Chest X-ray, PA view. Patient: 69 years old, sex M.
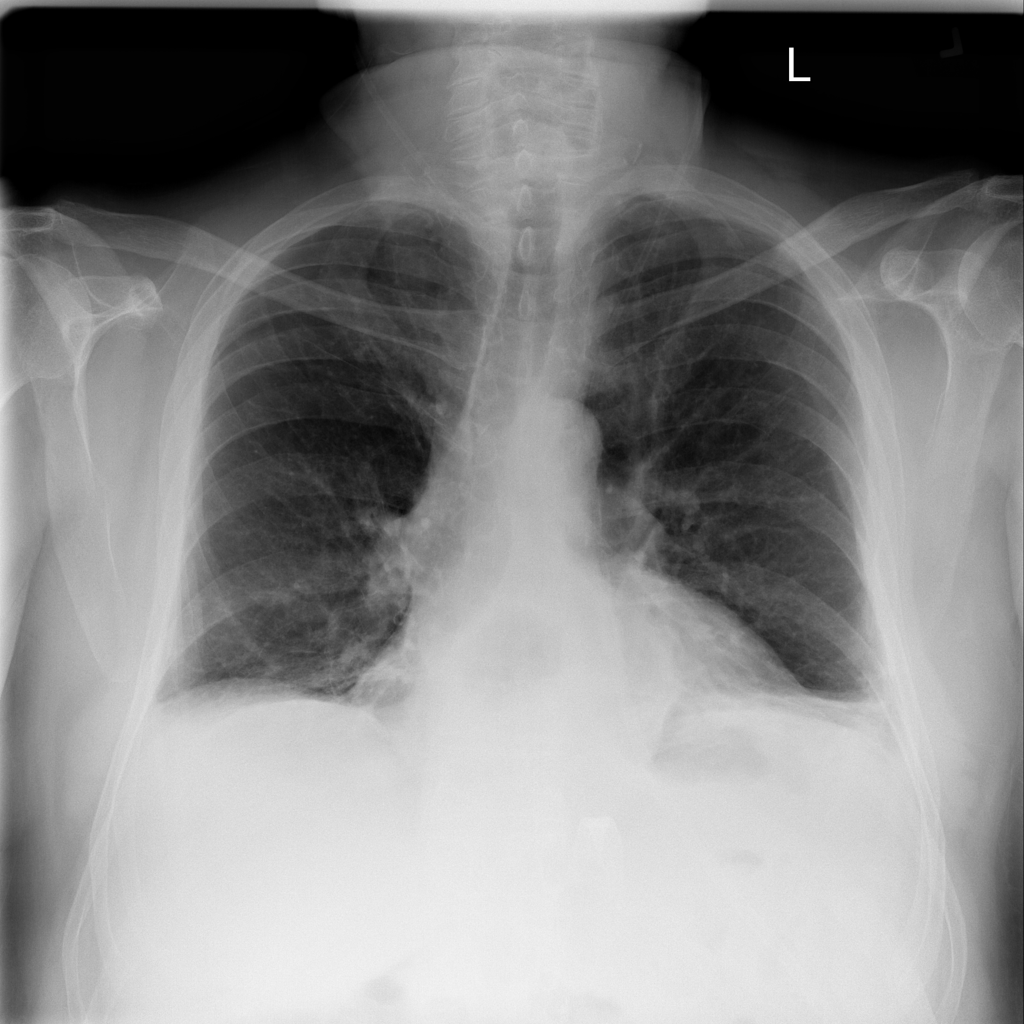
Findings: Atelectasis, Hernia